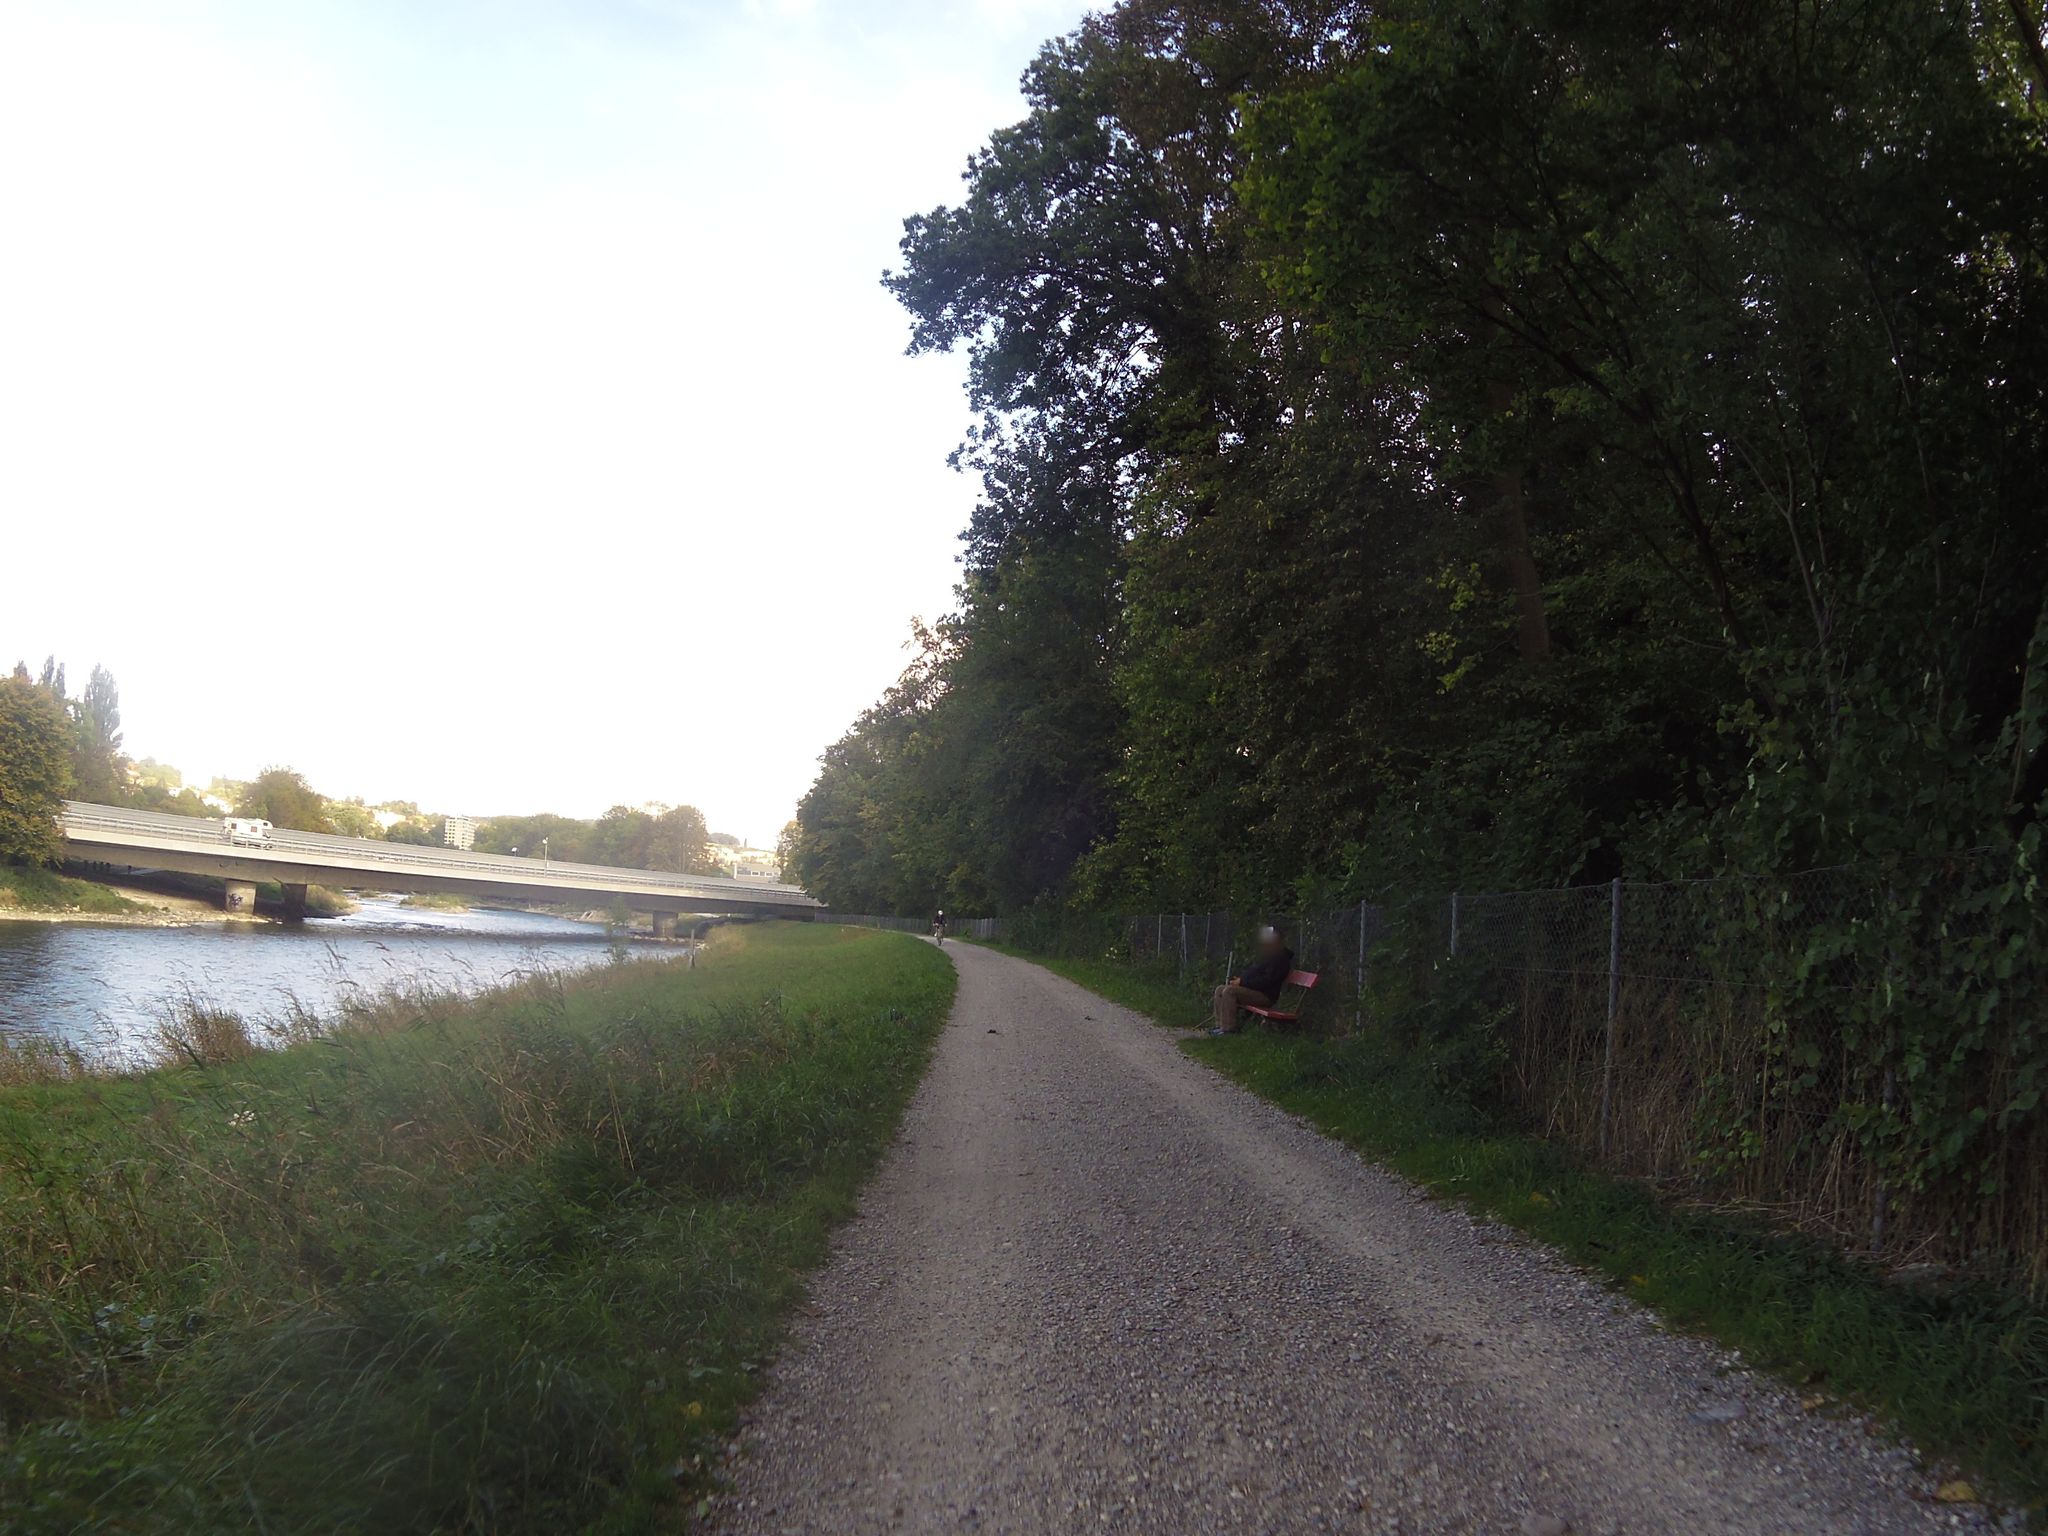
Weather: clear
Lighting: day
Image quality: slightly poor
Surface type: walking surface
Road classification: track
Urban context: urban centre
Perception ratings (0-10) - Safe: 1.97, Lively: 1.9, Beautiful: 9.17, Boring: 4.02, Depressing: 3.42, Wealthy: 3.2